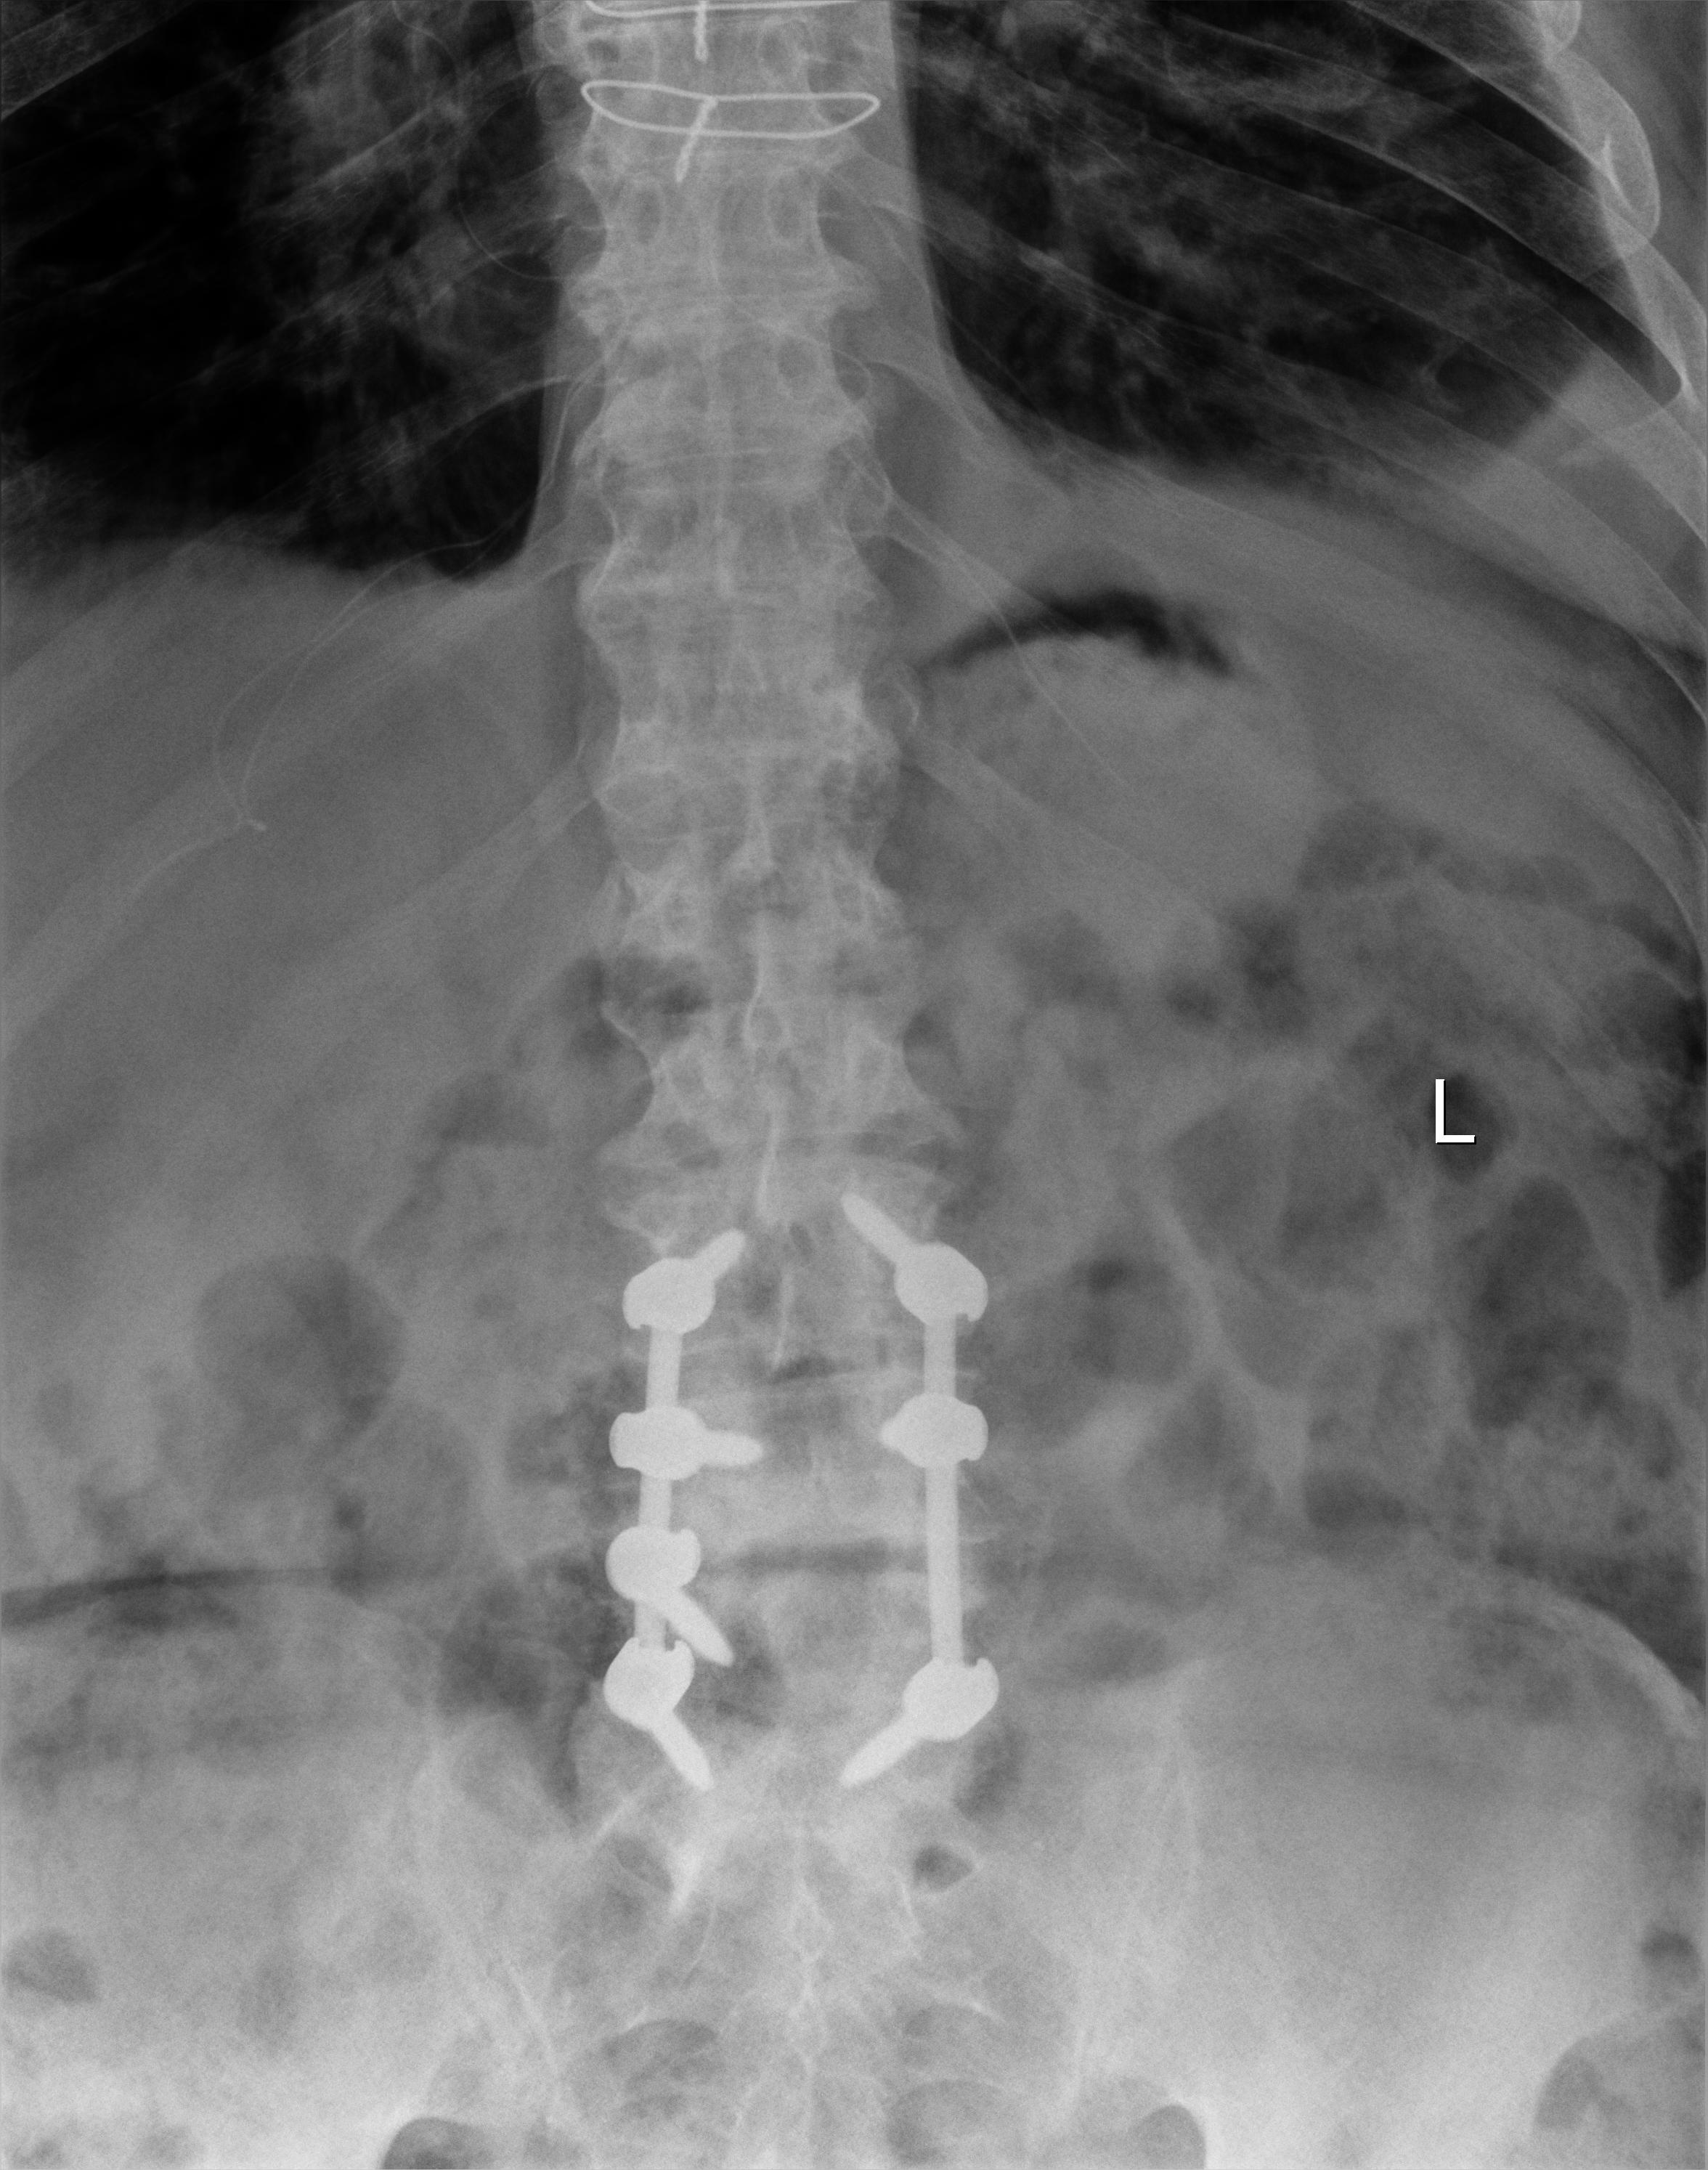
View: AP
Implant manufacturer: Styker everest (K2M)